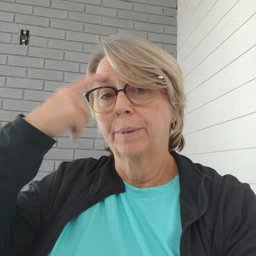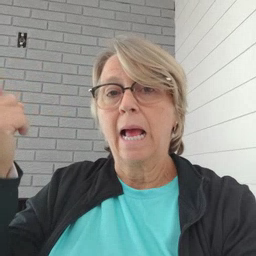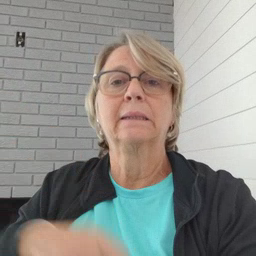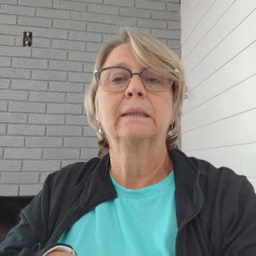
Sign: because